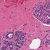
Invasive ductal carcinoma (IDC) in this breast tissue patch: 0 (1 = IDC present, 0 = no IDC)